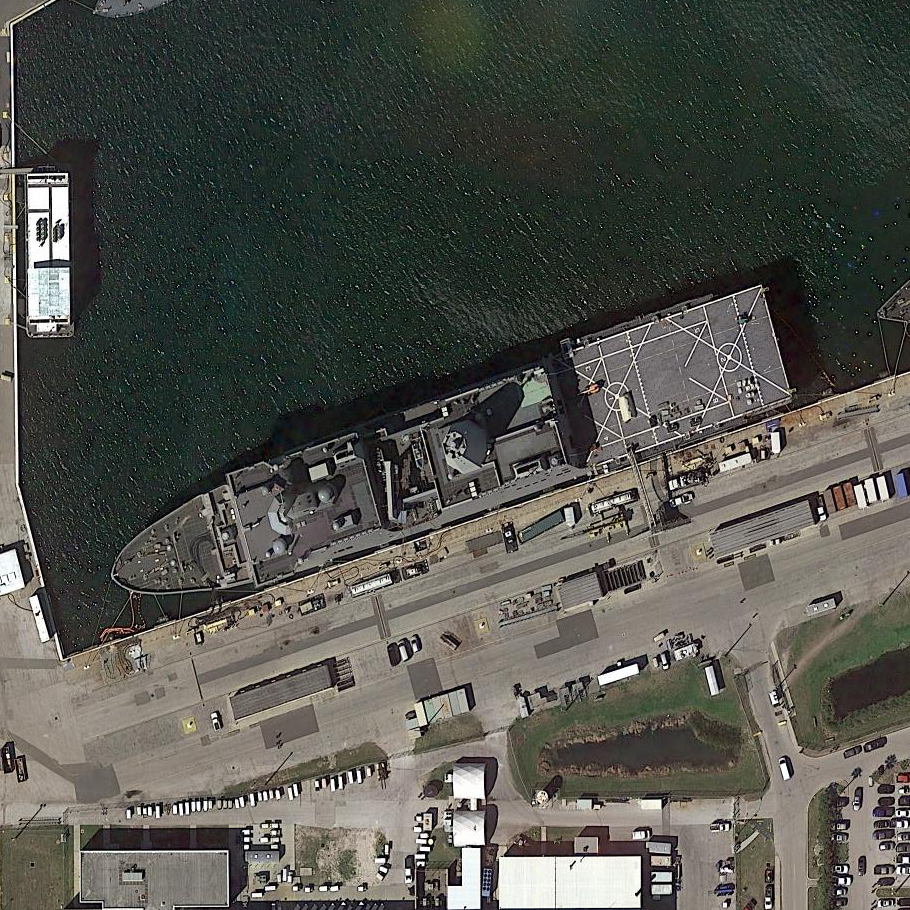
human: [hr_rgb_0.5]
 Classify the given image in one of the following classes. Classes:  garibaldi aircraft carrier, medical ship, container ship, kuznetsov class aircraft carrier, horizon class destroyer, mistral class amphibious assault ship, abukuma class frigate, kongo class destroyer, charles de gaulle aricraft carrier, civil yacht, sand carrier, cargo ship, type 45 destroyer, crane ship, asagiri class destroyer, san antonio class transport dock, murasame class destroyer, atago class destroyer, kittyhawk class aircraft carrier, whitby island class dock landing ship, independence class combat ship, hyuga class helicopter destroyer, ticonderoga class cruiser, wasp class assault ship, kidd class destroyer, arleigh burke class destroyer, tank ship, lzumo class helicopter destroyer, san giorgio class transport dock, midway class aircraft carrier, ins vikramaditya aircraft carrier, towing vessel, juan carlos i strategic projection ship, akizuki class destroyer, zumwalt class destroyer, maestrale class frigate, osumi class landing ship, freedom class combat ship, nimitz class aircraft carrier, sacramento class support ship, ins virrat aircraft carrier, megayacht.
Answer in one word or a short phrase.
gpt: San Antonio class transport dock